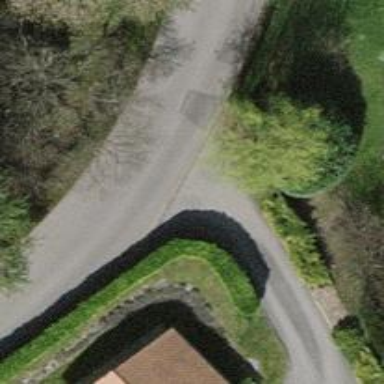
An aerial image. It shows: Residential road with asphalt surface and no sidewalks.